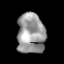
Tissue: prostate
Cell type: Epithelial cells
Senescence score: 0.2275
Nuclear area (px): 1108
Mean DAPI intensity: 152.504